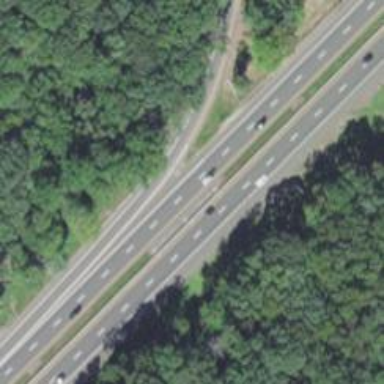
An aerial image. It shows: Motorway bridge with asphalt surface.